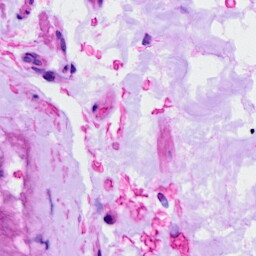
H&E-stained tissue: Ovarian